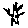
Label: tree